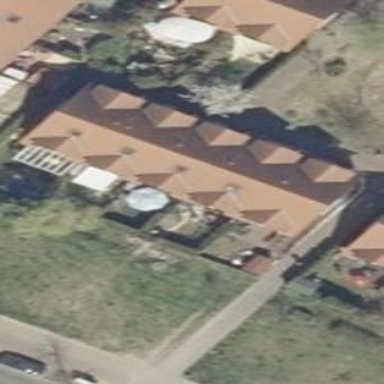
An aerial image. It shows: Terrace building.